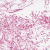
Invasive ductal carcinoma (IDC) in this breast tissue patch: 0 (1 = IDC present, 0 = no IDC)